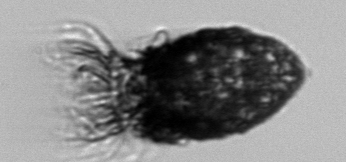
Label: Stenosemella_pacifica